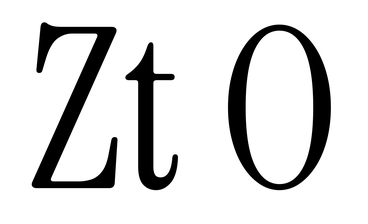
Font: InstrumentSerif-Regular